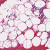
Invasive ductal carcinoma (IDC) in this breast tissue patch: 0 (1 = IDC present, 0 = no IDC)